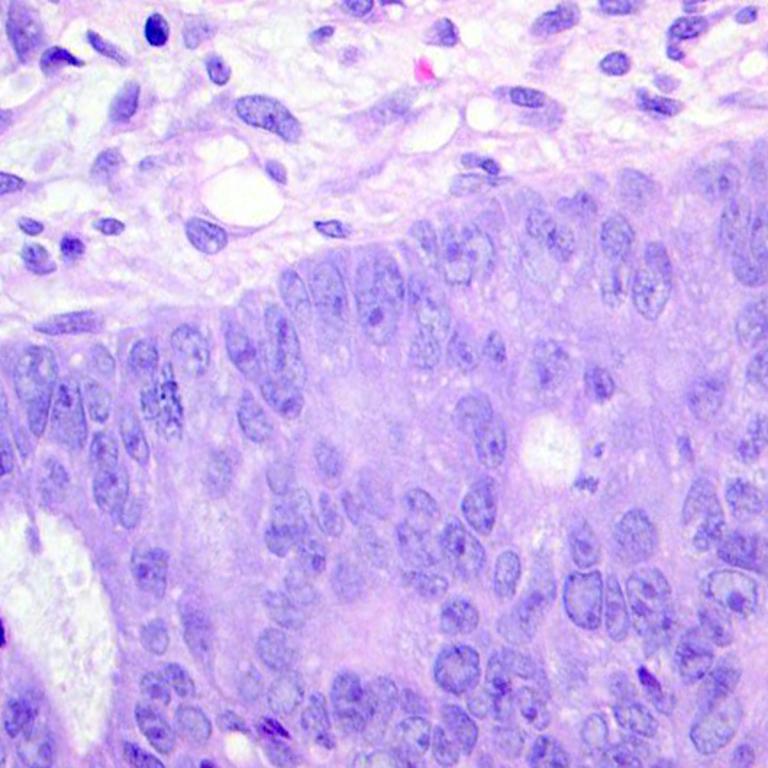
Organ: colon
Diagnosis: adenocarcinomas